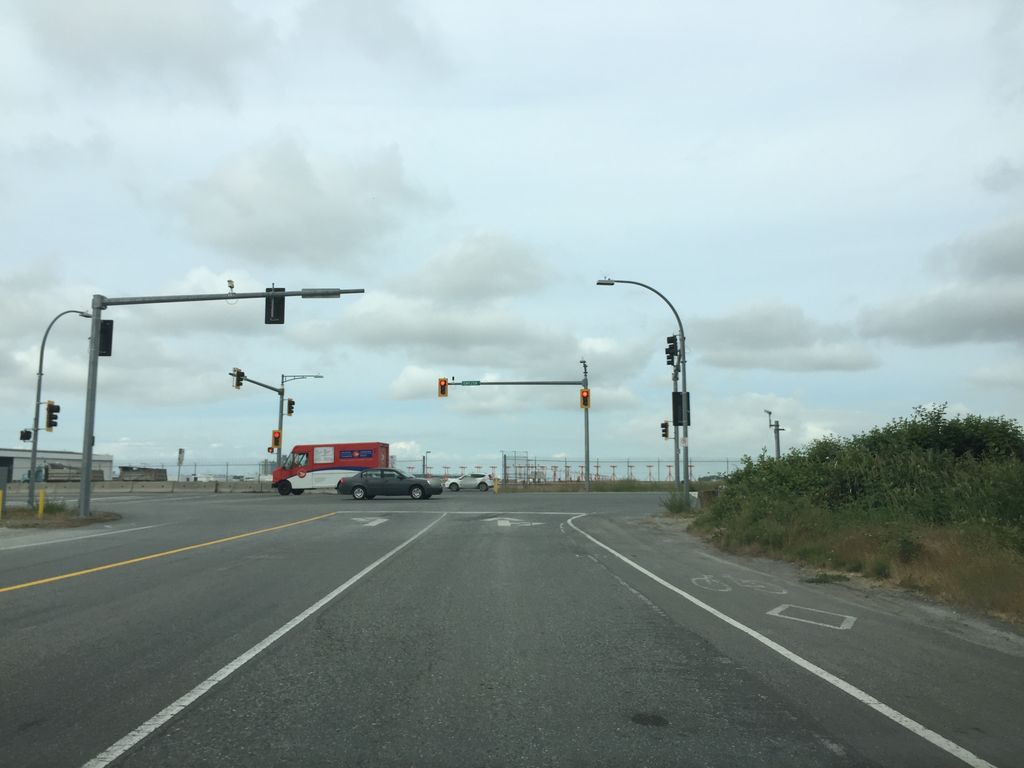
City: vancouver